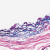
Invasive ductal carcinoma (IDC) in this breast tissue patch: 0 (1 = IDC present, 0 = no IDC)